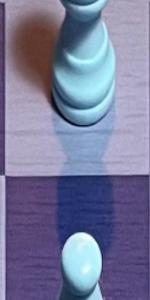
Label: Empty